Question: XAML:
'''
<dxe:ComboBoxEdit x:Name="UserSelectComboBox" Margin="68.497,31.75,0,48.213"
Background= {DynamicResource TextBoxBackground}" Height="{DynamicResource
TextBoxHeight}" FontSize="{DynamicResource TextFontSize}"
HorizontalAlignment="Left" Width="149.333" Text="{Binding
SelectedItemValue, ElementName=UserSelectComboBox, Mode=OneWay}">
<dxe:ComboBoxEdit.ItemTemplate>
<DataTemplate>
<StackPanel Orientation="Horizontal">
<Image Source="{Binding UImages, Converter= {StaticResource
byteToImageConverter}}" Width="40" Height="40"/>
<TextBlock Text="{Binding UId}" Margin="5,0,0,0"/>
</StackPanel>
</DataTemplate>
</dxe:ComboBoxEdit.ItemTemplate>
</dxe:ComboBoxEdit>
'''
I am using DevExpress ComboBox. When I select any item in the ComboBox then its text shows which is my binding source's name.

I want to show only UId.
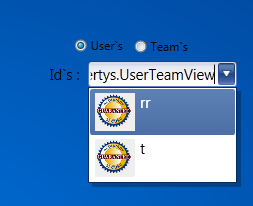
Answer: You are binding 'Text' to 'SelectedItemValue'. Try binding to 'SelectedItemValue.UId' instead.